Question: I'm practicing for an exam, and I'm doing one of the practice problems. I have a method that takes two arguments: one for the radius of a circle, and one for the number of dots to place within that circle. The method is below:
'''
private void drawDots(int radius, int numDots){
double ycord;
double xcord;
for(int q = 0; q < numDots; q++){
ycord = -radius + random()*(radius+radius+1);
xcord = pow((pow(radius,2)-pow(ycord,2)),0.5);
turt.moveTo(xcord,ycord);
turt.penDown();
turt.forward(0);
turt.penUp();
}
}
'''
'turt' is an object I'm using to draw with, and 'penDown()'/'penUp()' is placing and removing the object from the canvas respectively.
I'm trying to define the x-coordinate and y-coordinate of the 'turt' object to stay within a radius. Say the radius is '100', and the number of dots is '200', how do I keep the object within that radius?
The question states that:
"To constain the dots to a circle of radius r, a random y-coord in the interval -r, r is chosen. To x-coord is then randomly chosen in the interval -b, b, where b = sqrt(r^2 - y^2)."
I'm just not sure how to make sense of this math. The code above was my best attempt, but the output is strange.
Here is my failed output:

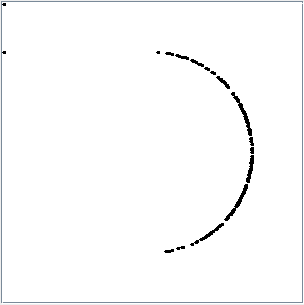
Answer: The distance from the center '(0,0)' to a dot must be less than the radius of the circle, 'r'. The distance can be expressed as 'sqrt(x2 + y2)'. Therefore, if you choose your 'y' coordinate randomly between '[-r, r]', you just have to make sure that your 'x' coordinate respects the previous equation, hence your math.
Demonstration
'''
sqrt(x2 + y2) < r
x2 + y2 < r2
x2 < r2 - y2
x < sqrt(r2 - y2)
#
'''
Your algorithm should be as follows. Once you chose the y coordinate, you can randomly choose x as long as it respects the distance constraint.
'''
private void drawDots(int radius, int numDots){
double y;
double x;
double xMax;
for (int q = 0; q < numDots; q++){
// y is chosen randomly
y = -radius + random() * (radius + radius + 1);
// x must respect x2 + y2 < r2
xMax = pow((pow(radius,2)-pow(ycord,2)), 0.5);
x = random() * 2 * xMax - xMax;
turt.moveTo(x, y);
turt.penDown();
turt.forward(0);
turt.penUp();
}
}
'''